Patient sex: M
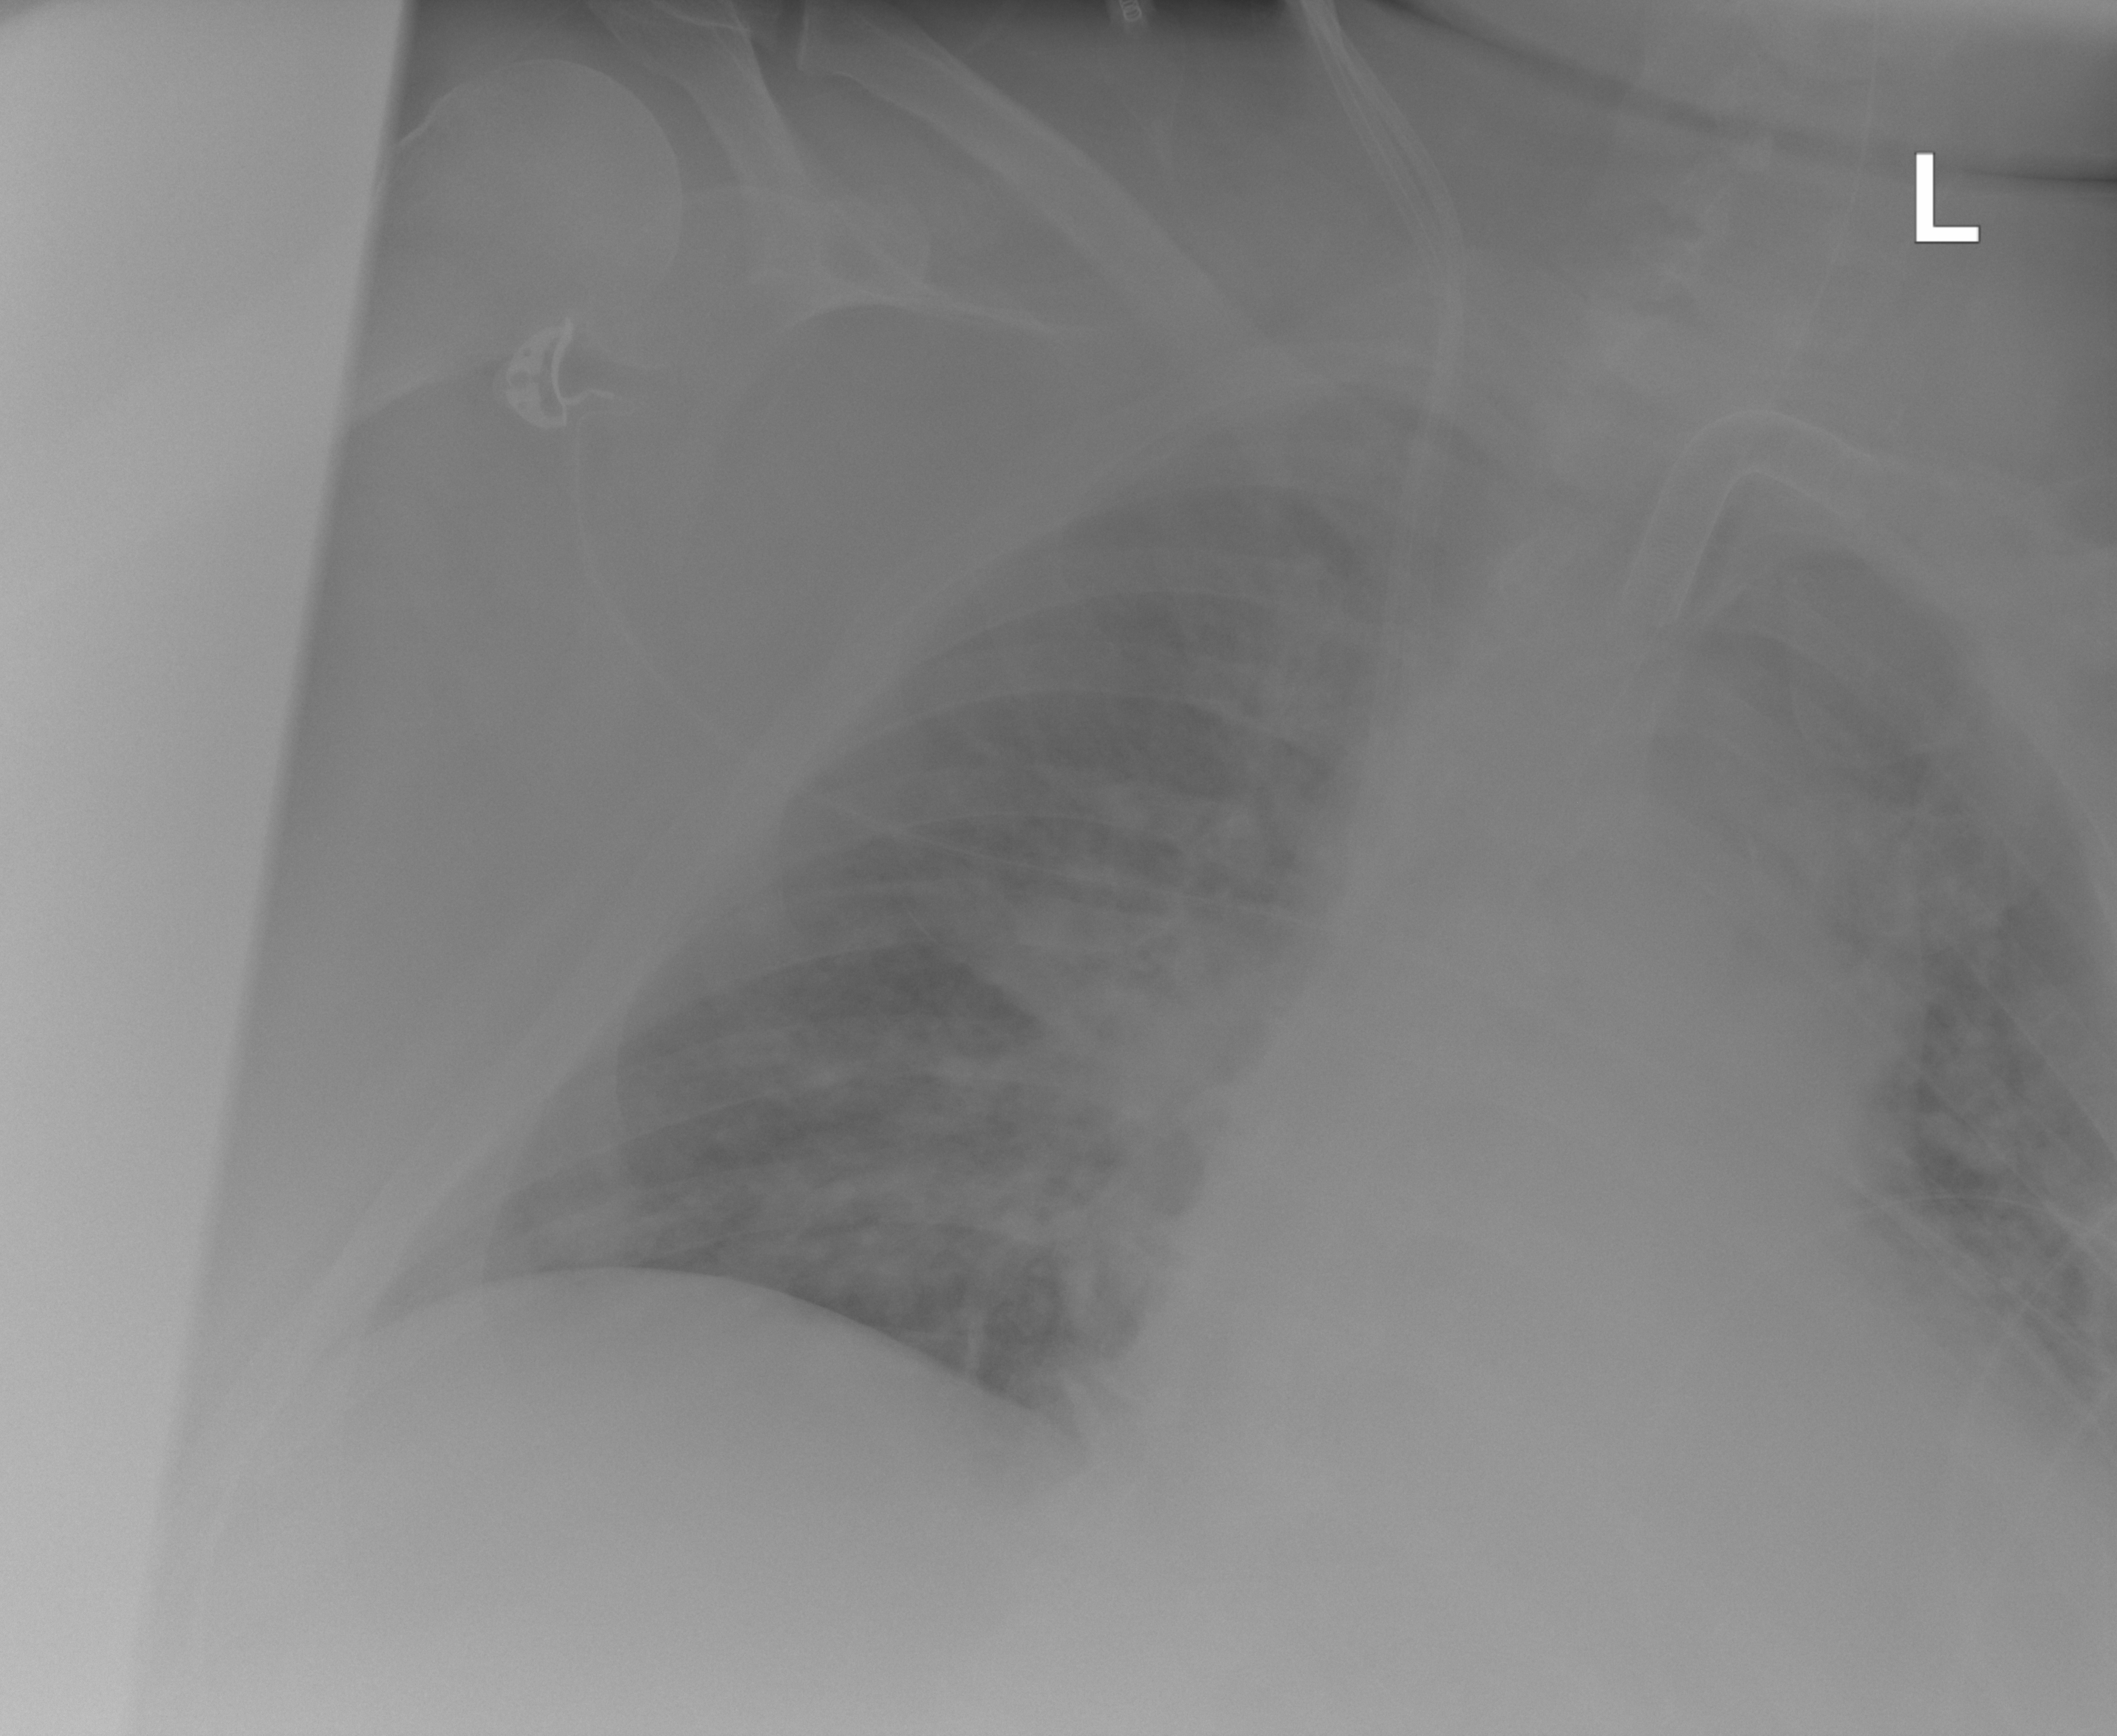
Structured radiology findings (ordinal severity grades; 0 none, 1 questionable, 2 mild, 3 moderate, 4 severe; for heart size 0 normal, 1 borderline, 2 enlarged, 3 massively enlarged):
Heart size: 1
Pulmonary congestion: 2
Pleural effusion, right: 0
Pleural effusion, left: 0
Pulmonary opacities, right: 2
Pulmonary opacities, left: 2
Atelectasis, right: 0
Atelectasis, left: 0